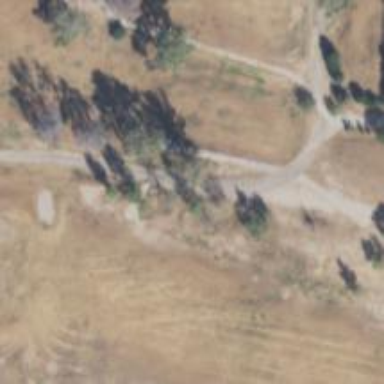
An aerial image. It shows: Path designated for golf carts.